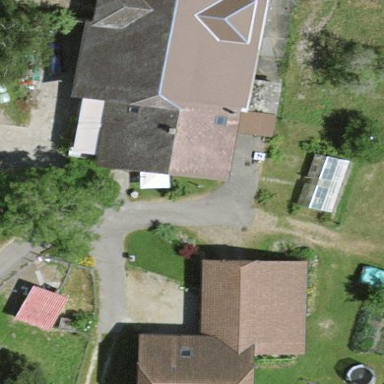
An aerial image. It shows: Farmyard area.